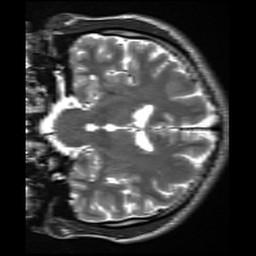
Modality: inplaneT2
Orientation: coronal
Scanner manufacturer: siemens
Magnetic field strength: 3 T
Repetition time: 7.02 s
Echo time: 0.069 s